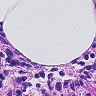
Metastatic tissue present: no